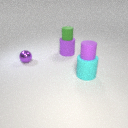
small purple rubber cylinder above large cyan rubber cylinder